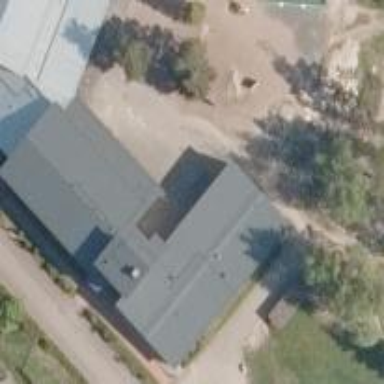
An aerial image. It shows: School building.